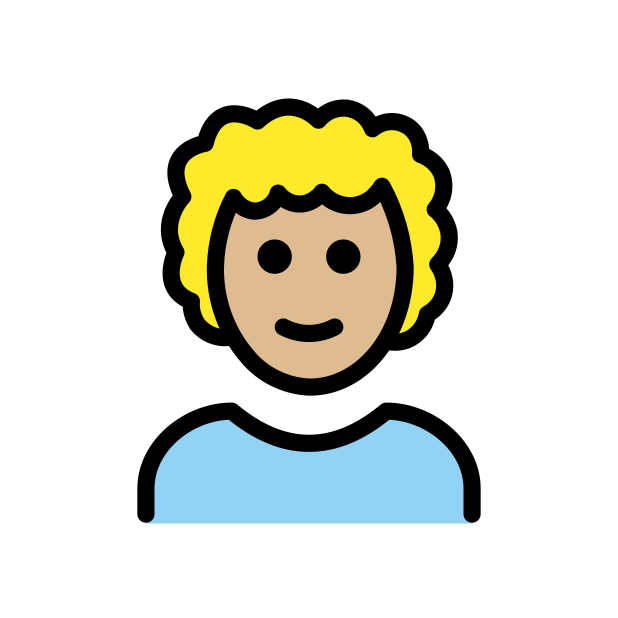
person: medium-light skin tone, curly hair